【题型】选择题　【知识点】立体几何　【难度】easy
如图是一块长、宽、高分别为 $6\,\text{cm}$、$4\,\text{cm}$、$3\,\text{cm}$ 的长方体木块，一只蚂蚁要从长方体木块的一个顶点 $A$ 处，沿着长方体的表面到长方体上和 $A$ 相对的顶点 $B$ 处吃食物，那么它需要爬行的最短路径的长是（ \quad ）

A. $\sqrt{85}\,\text{cm}$ \qquad\qquad B. $\sqrt{97}\,\text{cm}$ \qquad\qquad C. $\sqrt{109}\,\text{cm}$ \qquad\qquad D. $(3+2\sqrt{13})\,\text{cm}$
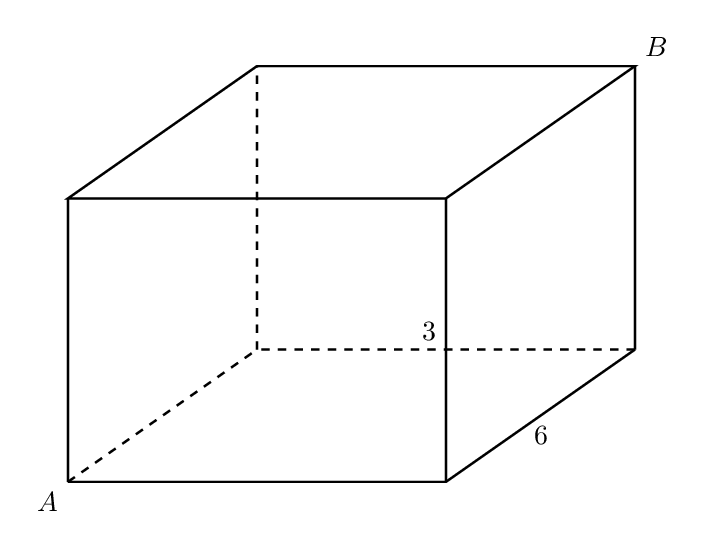
【解答】
【答案】 A

【分析】 展开可能走过的长方体平面，由两点之间线段最短求出各个最短距离比较即可求解.

【详解】 第一种情况：把我们看到的前面和上面组成一个平面，

则这个长方形的长和宽分别是 $9$ 和 $4$，则所走的最短线段是 $\sqrt{4^2 + 9^2} = \sqrt{97}$；

第二种情况：把我们看到的左面与上面组成一个长方形，

则这个长方形的长和宽分别是 $7$ 和 $6$，所以走的最短线段是 $\sqrt{7^2 + 6^2} = \sqrt{85}$；

第三种情况：把我们看到的前面和右面组成一个长方形，

则这个长方形的长和宽分别是 $10$ 和 $3$，所以走的最短线段是 $\sqrt{3^2 + 10^2} = \sqrt{109}$；

三种情况比较而言，第二种情况最短.

故选：A.
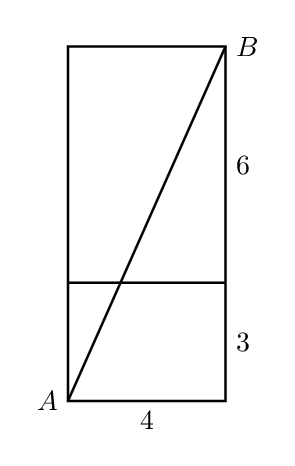
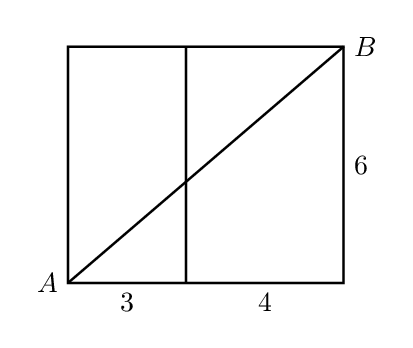
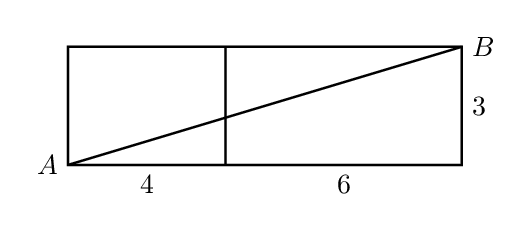